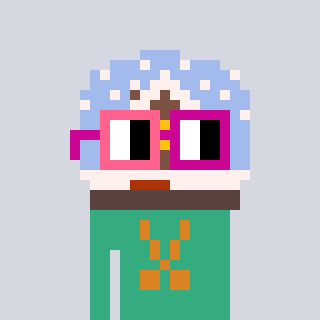
a pixel art character with square pink and red glasses, a snow globe-shaped head and a teal-colored body on a cool background